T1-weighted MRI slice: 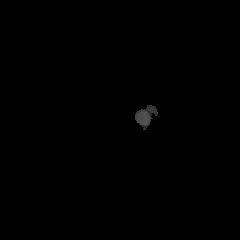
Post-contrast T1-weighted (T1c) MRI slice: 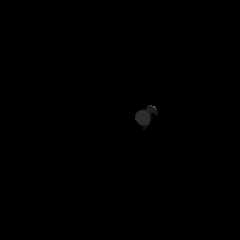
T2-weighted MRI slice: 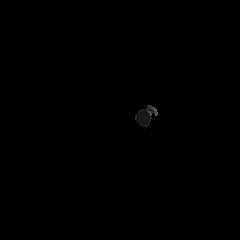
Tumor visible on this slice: no